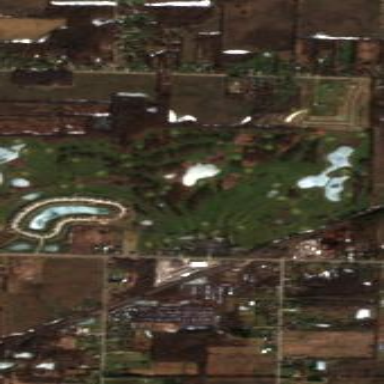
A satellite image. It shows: Golf course surrounded by greenery.